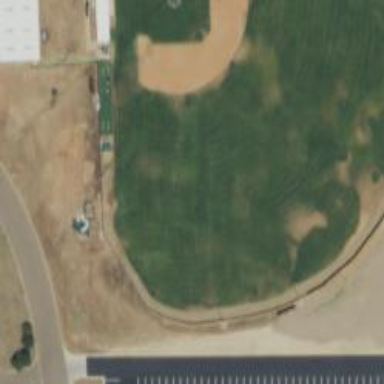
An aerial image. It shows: Baseball pitch for leisure and sports activities.